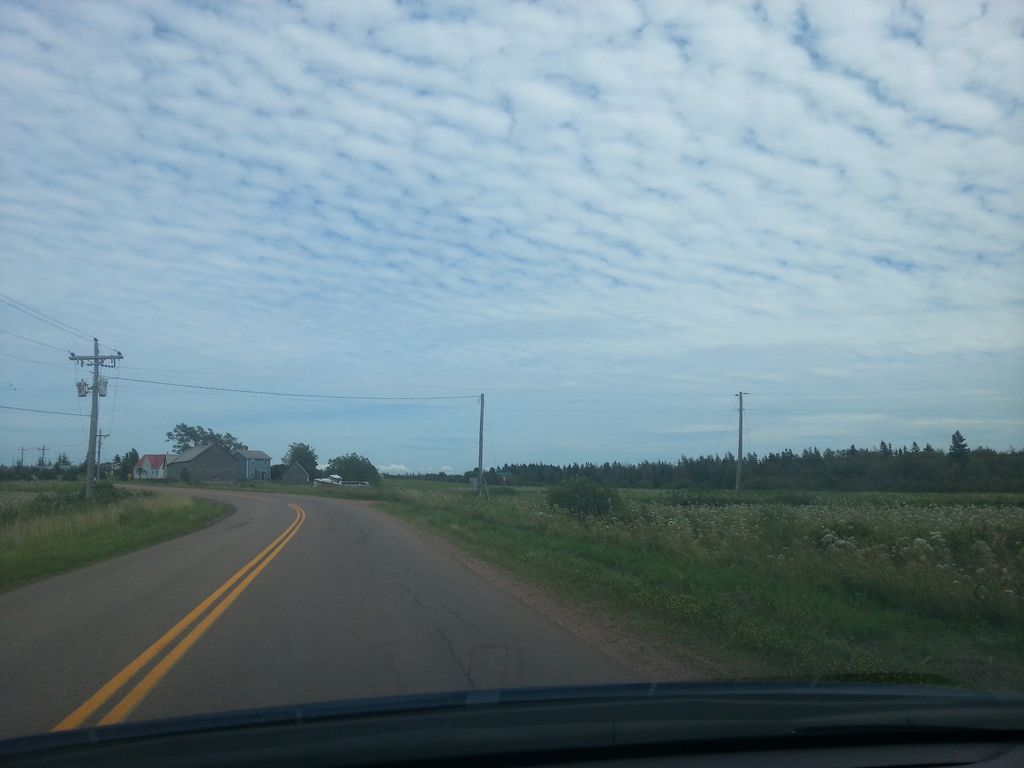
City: charlottetown